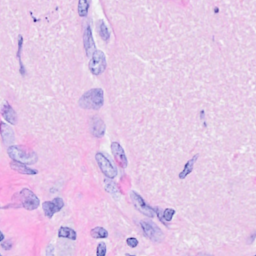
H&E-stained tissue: Breast